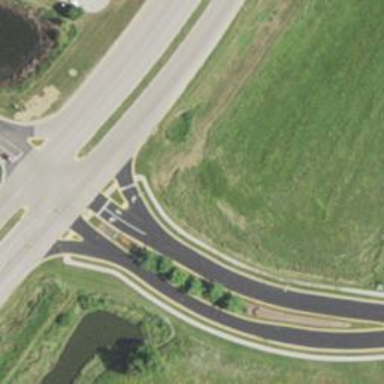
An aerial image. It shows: Crossing on footway.